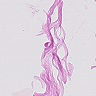
Metastatic tissue present: no